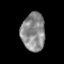
Tissue: prostate
Cell type: T cells
Senescence score: 0.3097
Nuclear area (px): 885
Mean DAPI intensity: 138.338